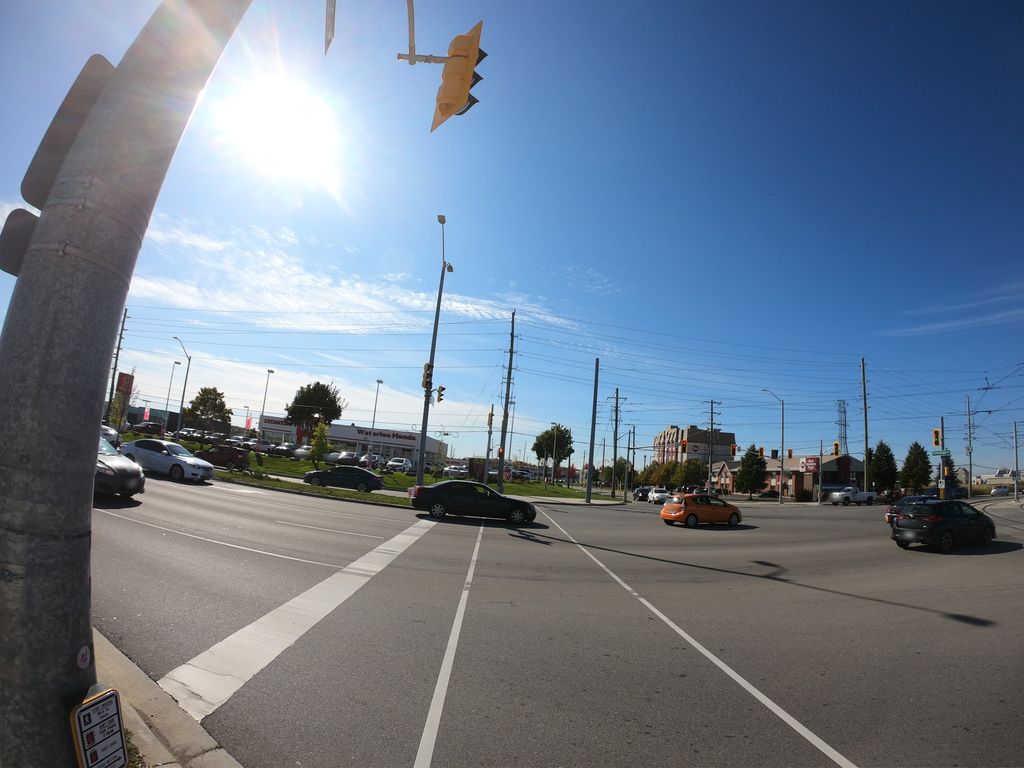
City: kitchener-waterloo